Question: I have a question.
I'm using PyQt5 and Python 3.6, and I'm looking to use a QTreeview for listing files in a folder. When a user right-clicks a file in the folder, I'll have a context menu. One of the options will be Rename. If the user clicks that, I want the file to be selected and then the file's name highlighted, like Windows does when you do this in File Explorer.
Windows File Rename

I'm pretty sure I've figured out how I want to approach the menu itself and the other functions (Delete, Open, etc.) And I'm fairly certain I'll be able to use a slot/signal to capture the new name and change it in the file system. But I'm COMPLETELY stumped on how to do this selection and highlighting programmatically. Again, this will be done via a context menu function. I've spent HOURS now scouring the Internet and Qt documentation trying to figure this out. I admit I have gotten pretty lost in the documentation on this one.
I've seen where you can use a QTreeview's currentIndex() to get the QModelIndex object of the currently selected item, but digging through the QModelIndex documentation, I haven't found anything about editing or highlighting items. I know there are flags. I see them in examples of models. I don't see what you're supposed to do with them.
Does QTreeview support this functionality? I've also looked at QTreewidget, but it doesn't seem like it has the features I need to display files as nodes file system style.
Thanks for any help.
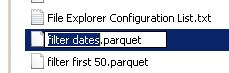
Answer: What you have to do is the following:
- 'QFileSystemModel'- - 'indexAt()'- 'edit()''QTreeView'
In the example I show how to enable the context menu in the first column.
'''
from PyQt5 import QtCore, QtWidgets
class FileSystemView(QtWidgets.QTreeView):
def __init__(self, parent=None):
super(FileSystemView, self).__init__(parent)
self.model = QtWidgets.QFileSystemModel()
self.model.setRootPath(QtCore.QDir.homePath())
self.setModel(self.model)
self.setRootIndex(self.model.index(QtCore.QDir.homePath()))
self.model.setReadOnly(False)
self.setAnimated(False)
self.setSortingEnabled(True)
self.setEditTriggers(QtWidgets.QTreeView.NoEditTriggers)
self.setContextMenuPolicy(QtCore.Qt.CustomContextMenu)
self.customContextMenuRequested.connect(self.showContextMenu)
def showContextMenu(self, point):
ix = self.indexAt(point)
if ix.column() == 0:
menu = QtWidgets.QMenu()
menu.addAction("Rename")
action = menu.exec_(self.mapToGlobal(point))
if action:
if action.text() == "Rename":
self.edit(ix)
if __name__ == '__main__':
import sys
app =QtWidgets.QApplication(sys.argv)
w = FileSystemView()
w.show()
sys.exit(app.exec_())
'''